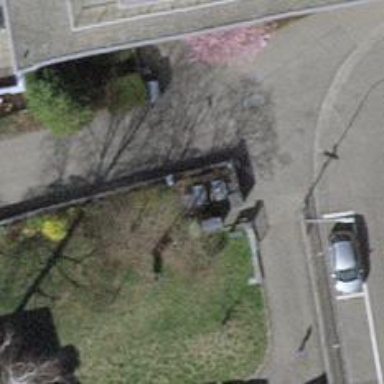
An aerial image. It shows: Bollard barrier.